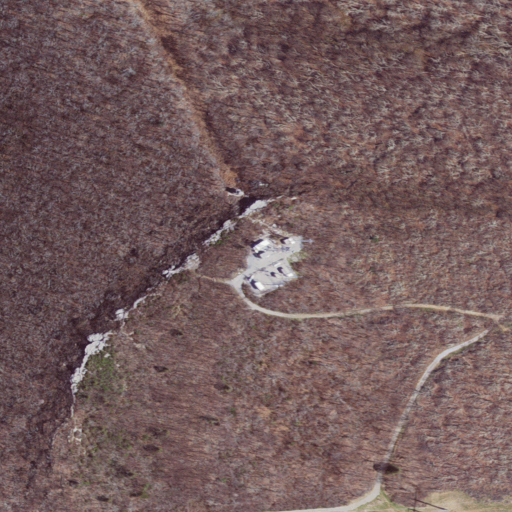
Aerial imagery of mountain in Virginia named Bald Knob containing deciduous forest, open development, low intensity development, and medium intensity development